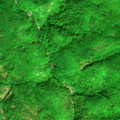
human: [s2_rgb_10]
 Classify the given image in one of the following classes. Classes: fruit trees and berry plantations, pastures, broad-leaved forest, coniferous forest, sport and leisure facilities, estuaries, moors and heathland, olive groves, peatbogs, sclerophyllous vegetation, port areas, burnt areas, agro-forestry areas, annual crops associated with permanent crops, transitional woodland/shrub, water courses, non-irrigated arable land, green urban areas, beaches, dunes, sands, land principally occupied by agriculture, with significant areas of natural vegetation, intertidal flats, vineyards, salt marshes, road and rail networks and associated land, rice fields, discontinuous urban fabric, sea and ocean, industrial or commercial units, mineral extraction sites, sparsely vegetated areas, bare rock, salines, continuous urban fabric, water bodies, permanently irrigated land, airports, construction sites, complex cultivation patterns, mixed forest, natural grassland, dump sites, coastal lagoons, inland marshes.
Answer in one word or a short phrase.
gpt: broad-leaved forest, transitional woodland/shrub